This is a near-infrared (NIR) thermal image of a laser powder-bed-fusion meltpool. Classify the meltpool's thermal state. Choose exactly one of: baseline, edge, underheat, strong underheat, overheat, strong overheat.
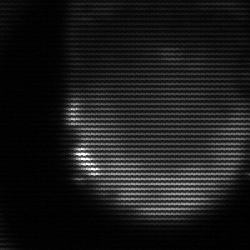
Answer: edge